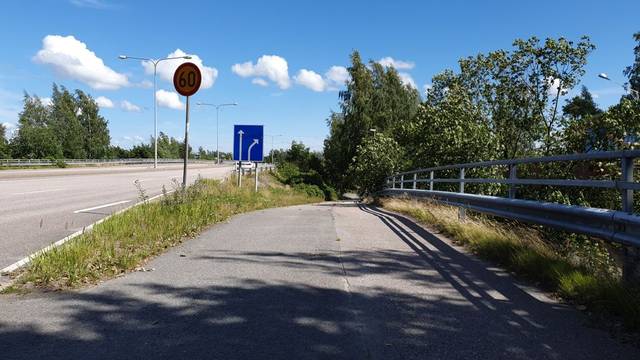
Region: Finland
Coordinates: 60.302, 24.985